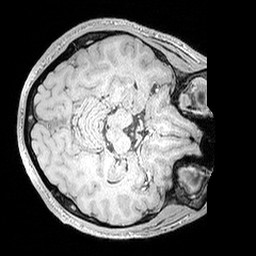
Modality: MP2RAGE
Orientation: axial
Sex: male
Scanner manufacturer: siemens
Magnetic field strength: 3 T
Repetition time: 5 s
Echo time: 0.00292 s